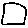
Label: square